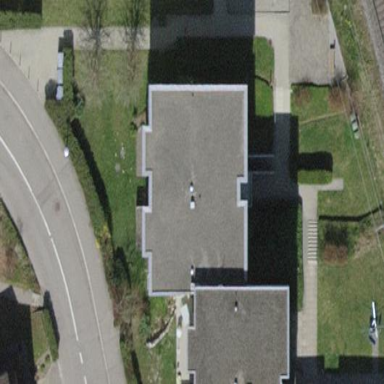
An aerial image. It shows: Modern apartment building with flat roof design.